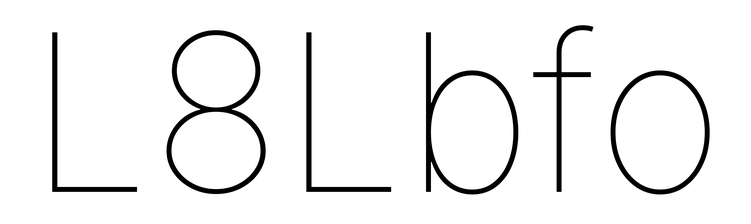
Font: Inter_Thin